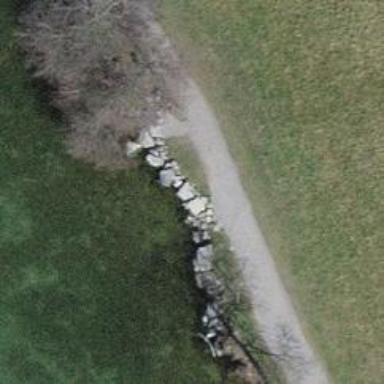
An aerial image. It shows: Bench.